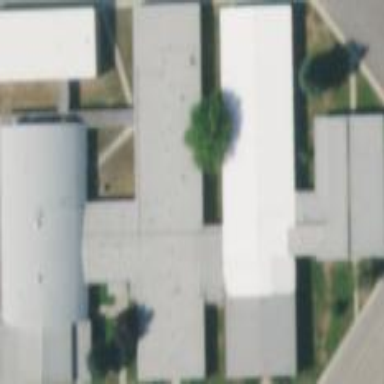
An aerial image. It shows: School building.